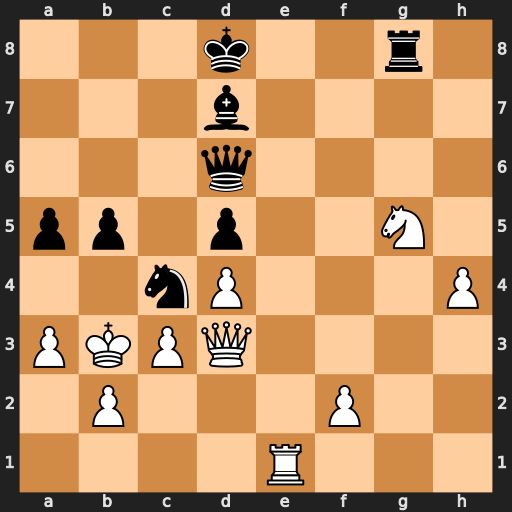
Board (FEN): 3k2r1/3b4/3q4/pp1p2N1/2nP3P/PKPQ4/1P3P2/4R3
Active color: w
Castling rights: -
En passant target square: -
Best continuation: Nf7+ Kc7 Nxd6